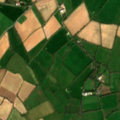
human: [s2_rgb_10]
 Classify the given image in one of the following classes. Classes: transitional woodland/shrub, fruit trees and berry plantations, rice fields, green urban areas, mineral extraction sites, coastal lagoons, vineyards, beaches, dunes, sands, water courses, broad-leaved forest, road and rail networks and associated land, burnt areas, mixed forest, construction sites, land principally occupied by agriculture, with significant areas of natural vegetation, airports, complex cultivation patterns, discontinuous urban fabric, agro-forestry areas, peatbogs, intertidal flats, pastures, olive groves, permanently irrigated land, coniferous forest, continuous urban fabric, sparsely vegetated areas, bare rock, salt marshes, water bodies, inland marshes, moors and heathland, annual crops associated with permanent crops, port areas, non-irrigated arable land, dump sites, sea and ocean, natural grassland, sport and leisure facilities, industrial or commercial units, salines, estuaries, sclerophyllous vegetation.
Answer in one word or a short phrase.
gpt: non-irrigated arable land, pastures